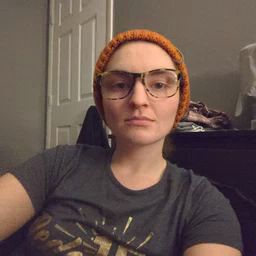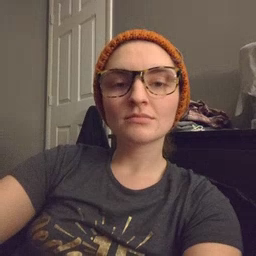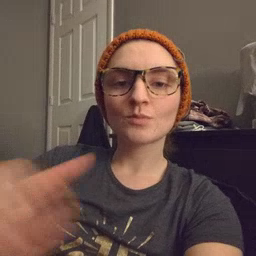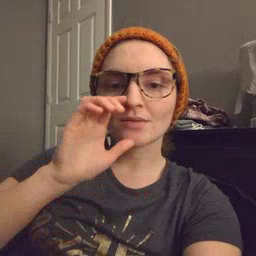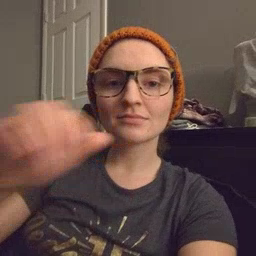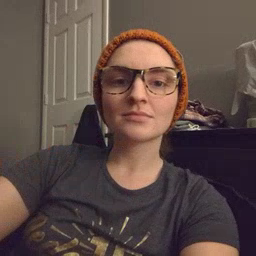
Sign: drink